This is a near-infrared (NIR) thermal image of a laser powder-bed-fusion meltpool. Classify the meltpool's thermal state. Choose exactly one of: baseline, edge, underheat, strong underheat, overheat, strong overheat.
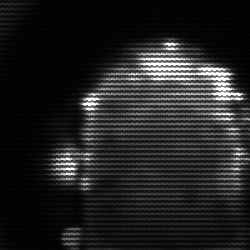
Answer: baseline